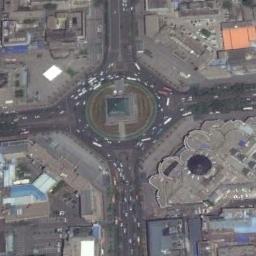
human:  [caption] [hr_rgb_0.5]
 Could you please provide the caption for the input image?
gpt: There are many bifurcation roads with many moving and waiting vehicles, And many neatly arranged tall buildings and some trees around the roundabout .

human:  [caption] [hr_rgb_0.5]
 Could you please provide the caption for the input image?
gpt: There are some cars at the roundabout .

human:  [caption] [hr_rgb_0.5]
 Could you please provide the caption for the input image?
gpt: The roundabout with four exits and entrances is in the commercial area and lots of cars are driving on the roundabout .

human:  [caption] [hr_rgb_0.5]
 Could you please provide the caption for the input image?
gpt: The roundabout is next to buildings .

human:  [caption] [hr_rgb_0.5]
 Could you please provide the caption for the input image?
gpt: There are some buildings around the roundabout .